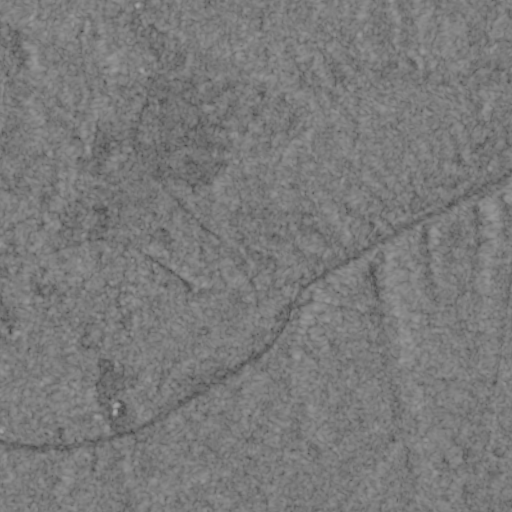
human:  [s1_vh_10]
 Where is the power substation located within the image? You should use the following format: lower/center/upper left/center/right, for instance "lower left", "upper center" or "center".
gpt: The power substation is located in the center of the image.
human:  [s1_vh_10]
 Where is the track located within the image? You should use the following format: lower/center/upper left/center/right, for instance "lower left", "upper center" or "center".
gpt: There is no track in the image.

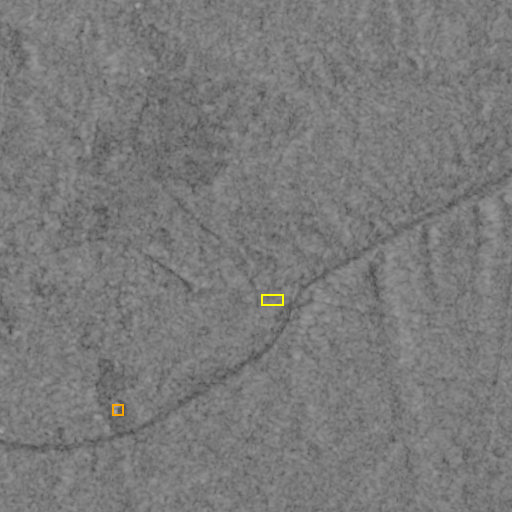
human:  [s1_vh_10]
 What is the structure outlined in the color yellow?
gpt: The structure outlined in yellow is a power substation.
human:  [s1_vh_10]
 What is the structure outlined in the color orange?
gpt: The structure outlined in orange is a building.
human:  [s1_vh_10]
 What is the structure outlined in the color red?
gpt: There is no red outline.